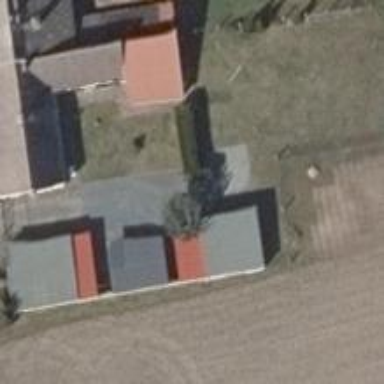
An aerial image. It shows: Simple and straightforward house.